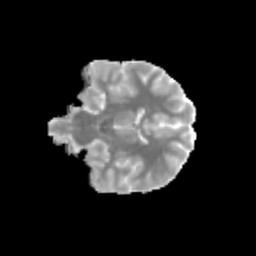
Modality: MD
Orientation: coronal
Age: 10
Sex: female
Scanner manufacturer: siemens
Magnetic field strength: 3 T
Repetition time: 3.8 s
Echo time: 0.07 s